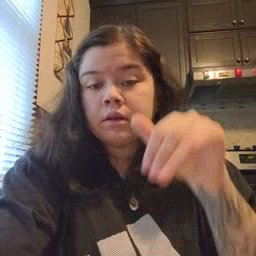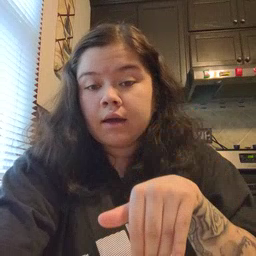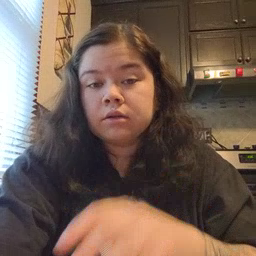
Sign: night